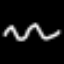
Label: squiggle